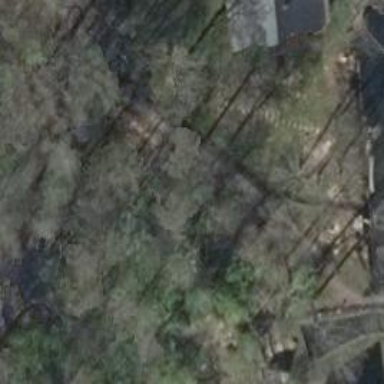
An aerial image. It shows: Compacted track with grade4 tracktype.